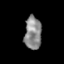
Tissue: skin
Cell type: Epithelial cells
Senescence score: 0.8918
Nuclear area (px): 547
Mean DAPI intensity: 137.678